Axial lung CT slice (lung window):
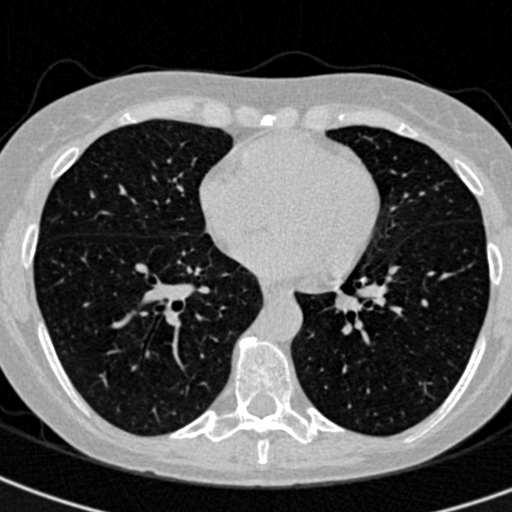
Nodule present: no